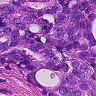
Metastatic tissue present: yes